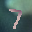
Label: 7